Interaction volume radius: 5 \u00c5
Interaction volume height: 10 \u00c5
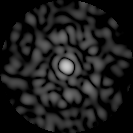
Disorder parameter: 0.872